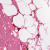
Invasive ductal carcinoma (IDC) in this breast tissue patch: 0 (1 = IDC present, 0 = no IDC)